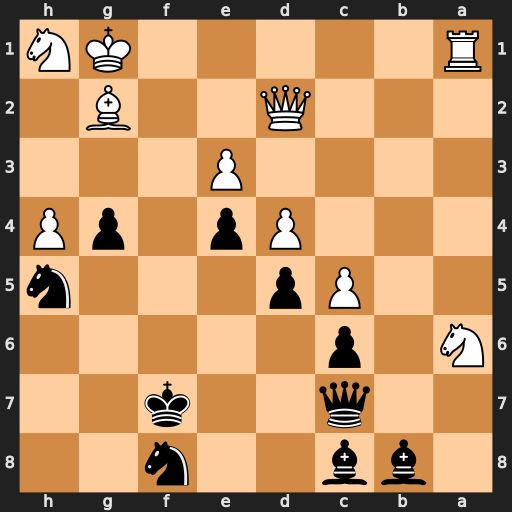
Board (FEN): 1bb2n2/2q2k2/N1p5/2Pp3n/3Pp1pP/4P3/3Q2B1/R5KN
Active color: b
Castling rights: -
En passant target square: -
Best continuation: Qh2+ Kf1 g3